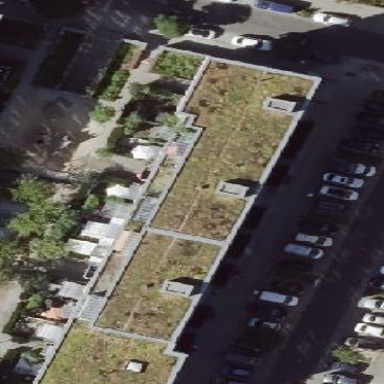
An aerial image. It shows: Apartment building with flat roof.